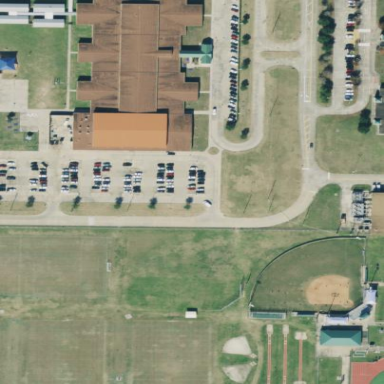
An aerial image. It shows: School building.